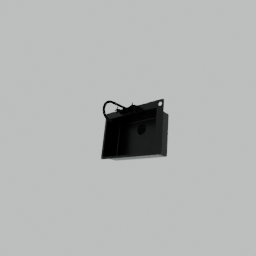
Label: appliances